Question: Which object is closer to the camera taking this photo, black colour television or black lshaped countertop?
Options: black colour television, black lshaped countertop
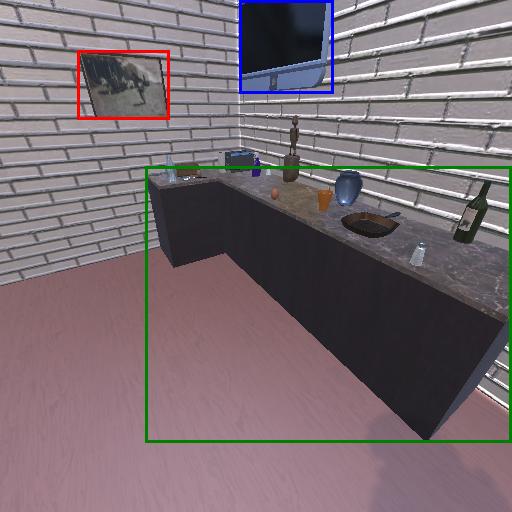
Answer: black colour television